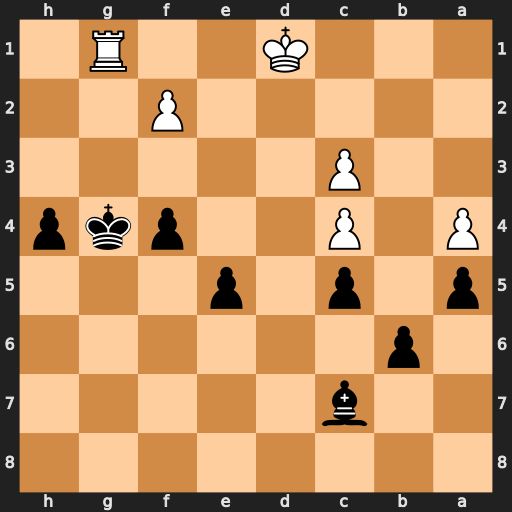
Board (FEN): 8/2b5/1p6/p1p1p3/P1P2pkp/2P5/5P2/3K2R1
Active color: b
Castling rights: -
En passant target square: -
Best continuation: Kf3 Ke1 e4